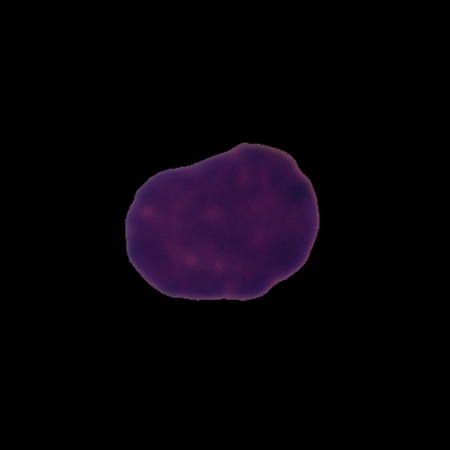
Label: healthy